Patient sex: F
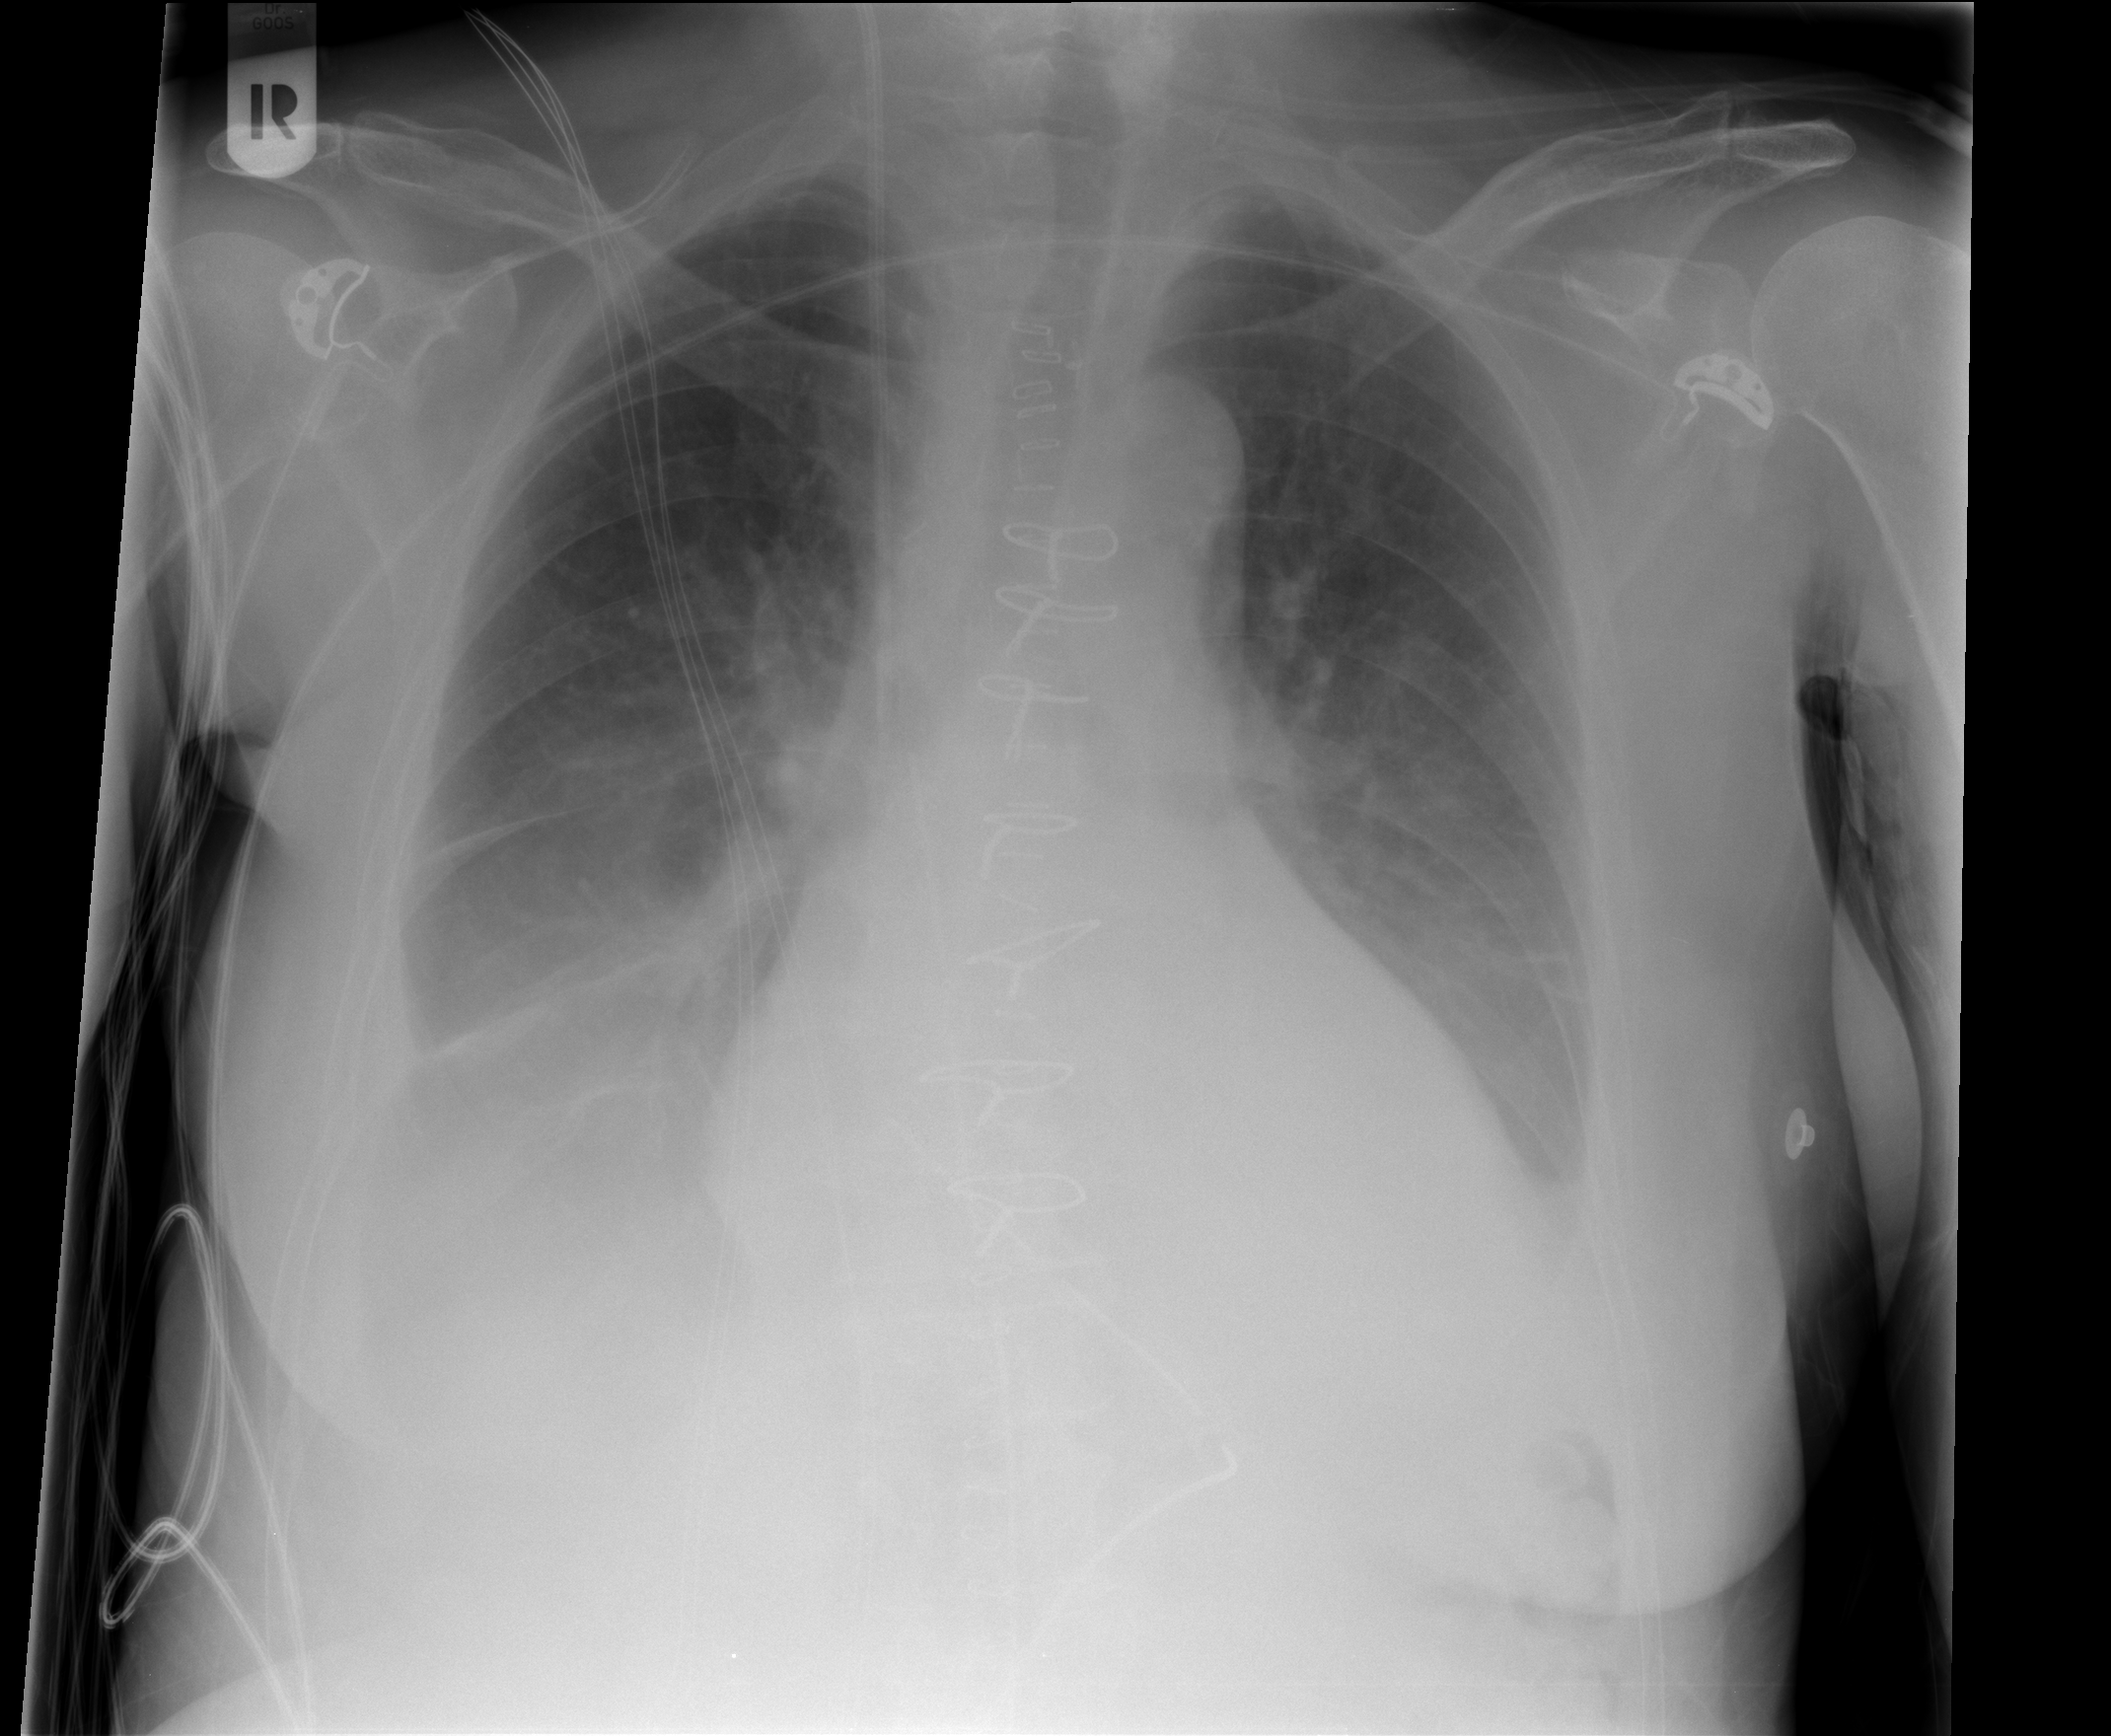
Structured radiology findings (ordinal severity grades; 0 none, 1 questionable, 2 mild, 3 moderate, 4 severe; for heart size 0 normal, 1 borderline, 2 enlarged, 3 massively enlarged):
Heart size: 0
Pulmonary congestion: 0
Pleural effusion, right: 2
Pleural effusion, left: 1
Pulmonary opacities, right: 0
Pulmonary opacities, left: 0
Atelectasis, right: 2
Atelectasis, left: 0